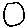
Label: circle